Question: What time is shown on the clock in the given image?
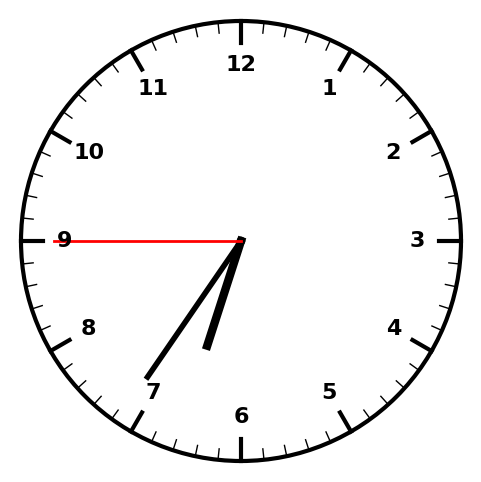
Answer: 06:35:45